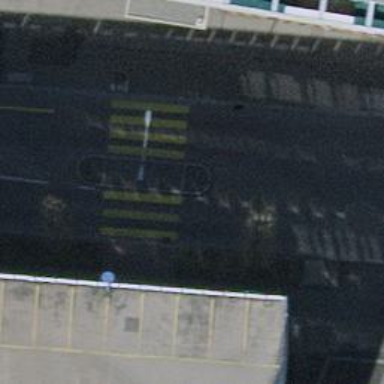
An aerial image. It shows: Kerb barrier.